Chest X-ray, AP view. Patient: 46 years old, sex M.
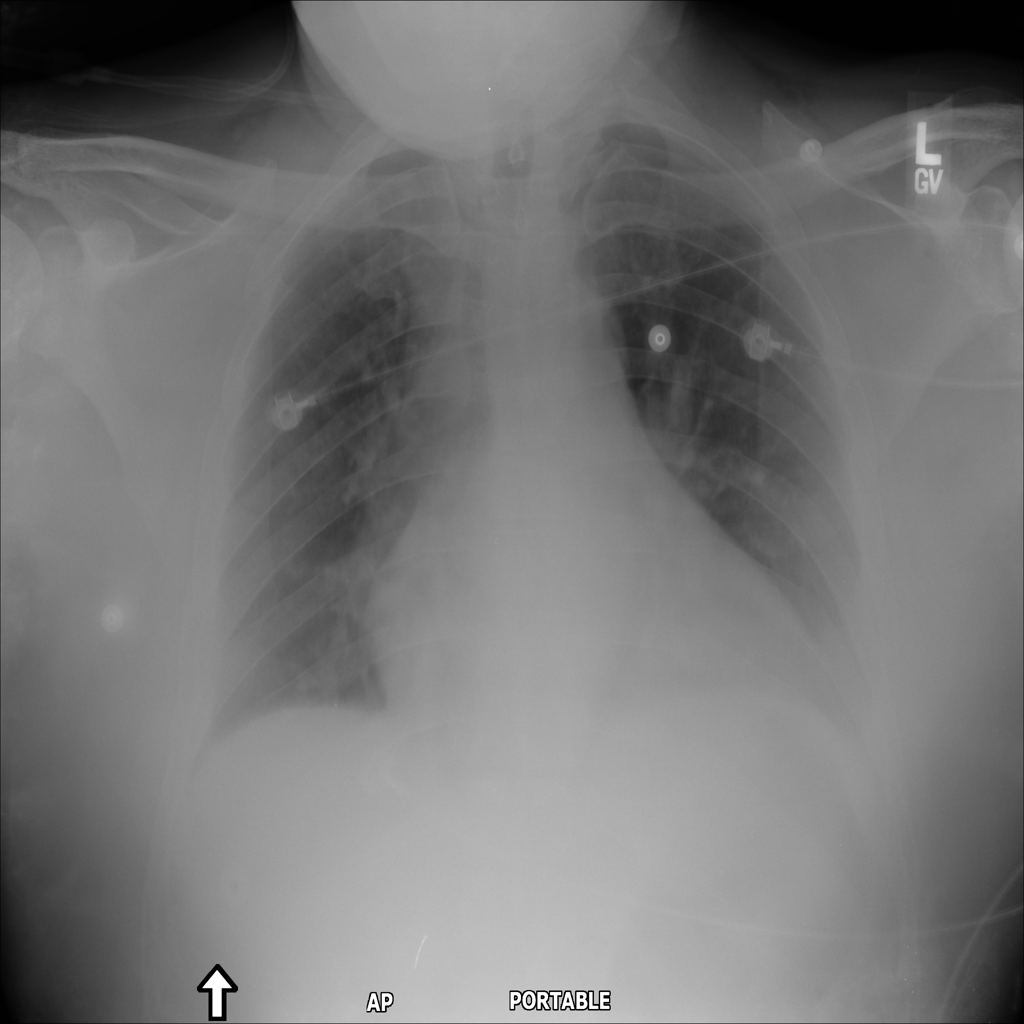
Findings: No Finding